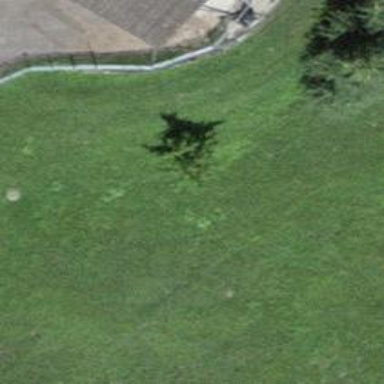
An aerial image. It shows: Single tag "natural: tree."